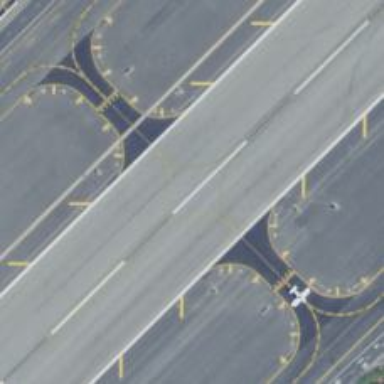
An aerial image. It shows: Image of taxiway at airport.